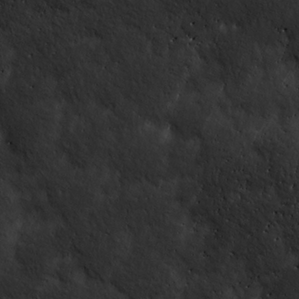
Label: non_frost